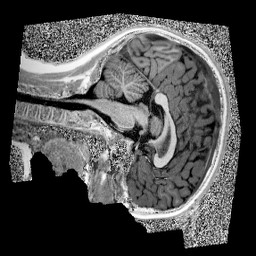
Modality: UNIT1
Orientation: sagittal
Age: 10
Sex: male
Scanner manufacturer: siemens
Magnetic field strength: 3 T
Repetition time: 4 s
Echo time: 0.00299 s